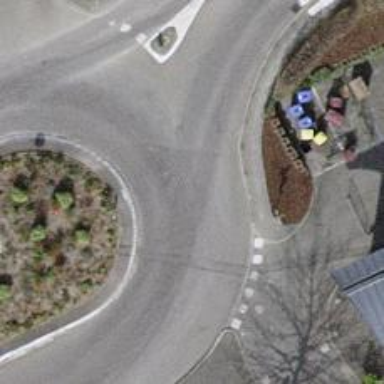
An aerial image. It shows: Secondary road made of asphalt leading to roundabout.